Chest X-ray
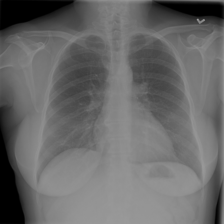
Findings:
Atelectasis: negative
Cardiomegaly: negative
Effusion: negative
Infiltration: positive
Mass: negative
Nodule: negative
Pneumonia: negative
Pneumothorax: negative
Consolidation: negative
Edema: negative
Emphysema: negative
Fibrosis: negative
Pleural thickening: negative
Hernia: negative